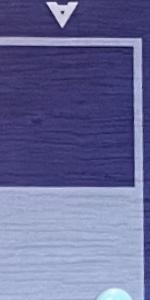
Label: Empty